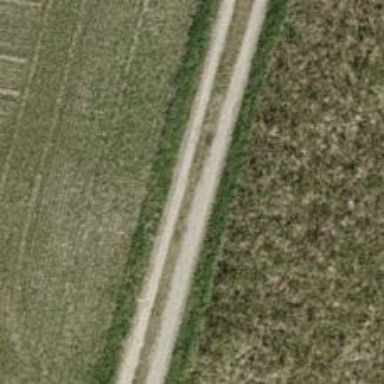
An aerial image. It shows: Compacted track with grade2 level.